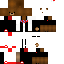
A male human skin with dark skin, wearing brown long hair dressed in a blue suit and black pants, featuring a closed mouth.